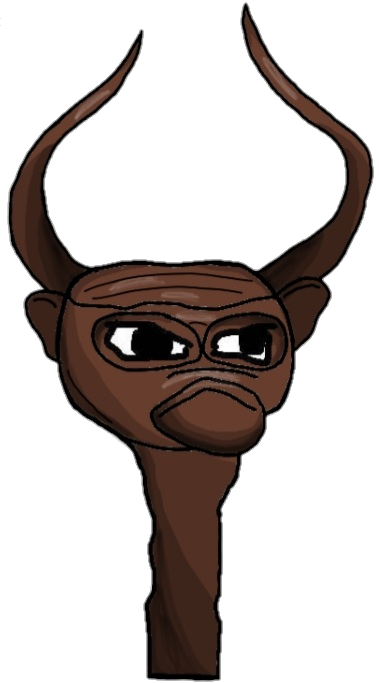
Label: 5_Brainlet